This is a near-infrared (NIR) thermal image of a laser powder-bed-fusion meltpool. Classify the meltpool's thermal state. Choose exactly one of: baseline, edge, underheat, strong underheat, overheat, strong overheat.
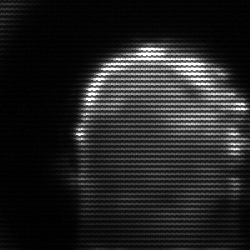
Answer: baseline